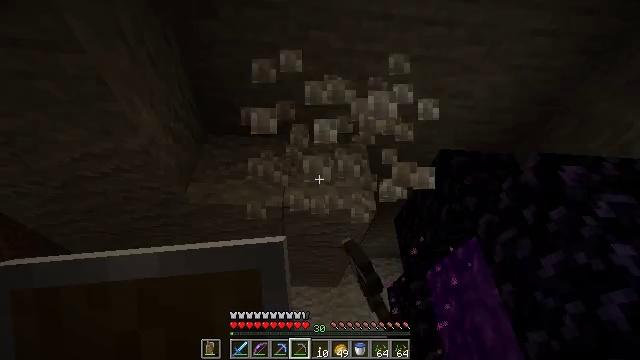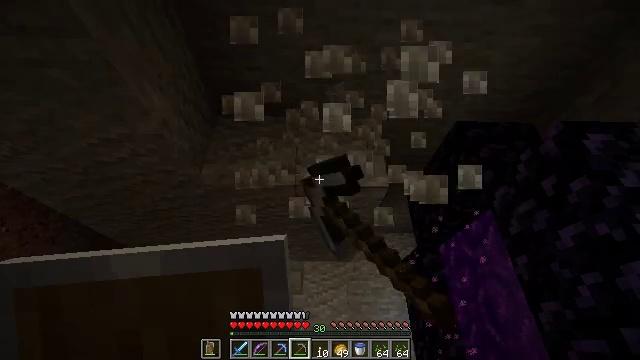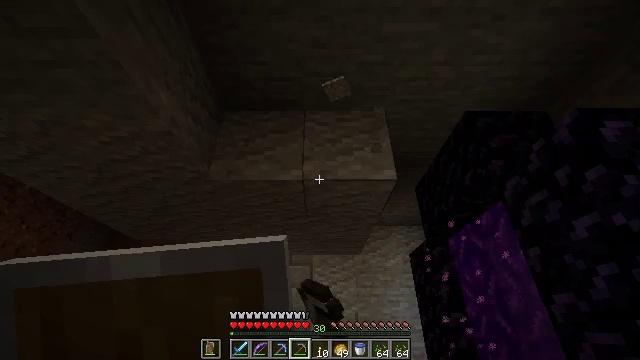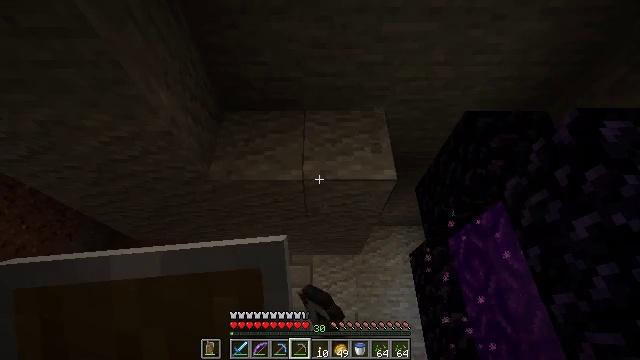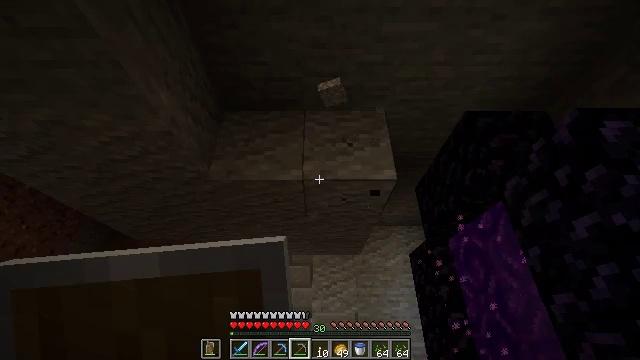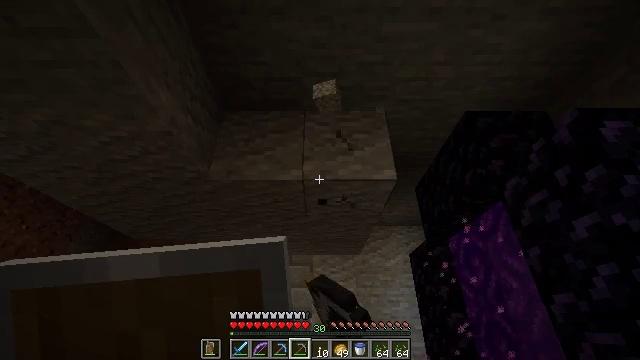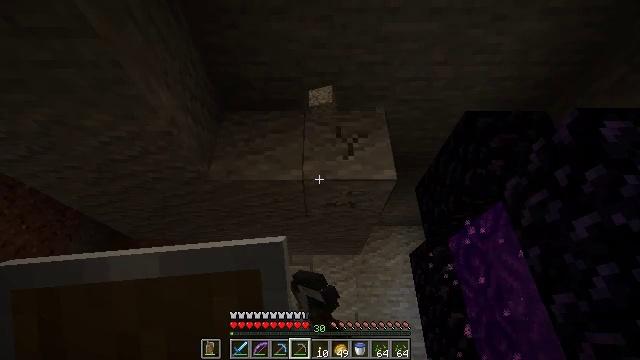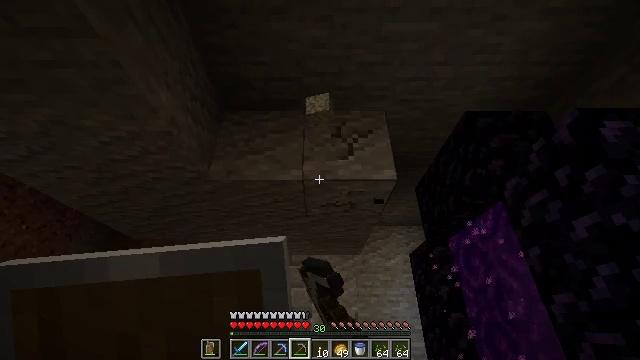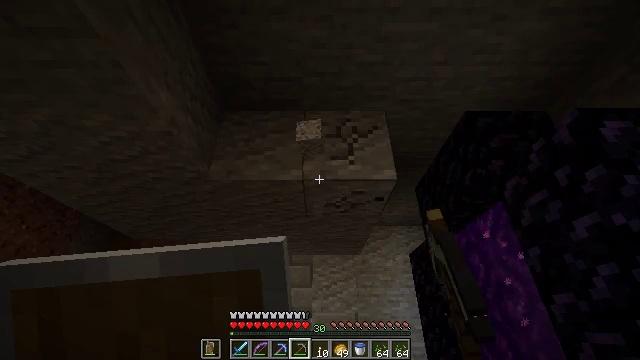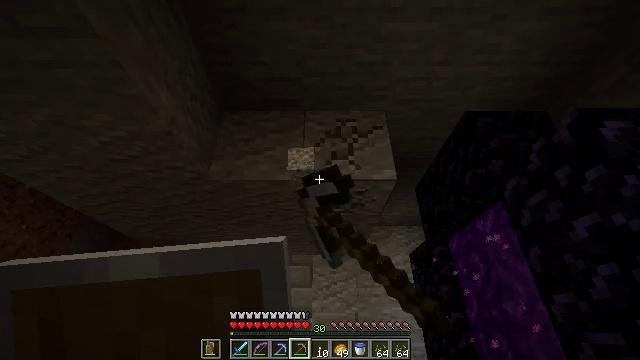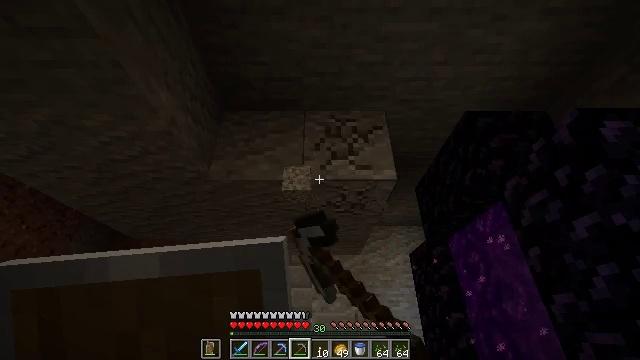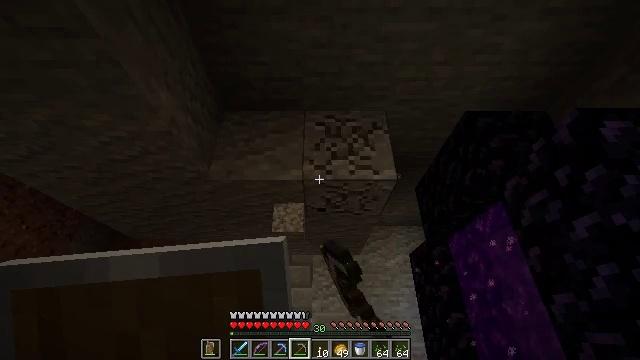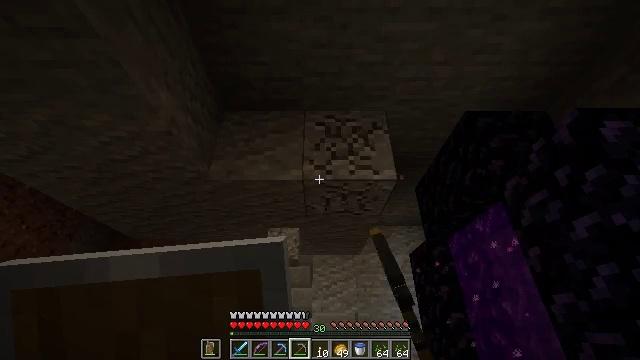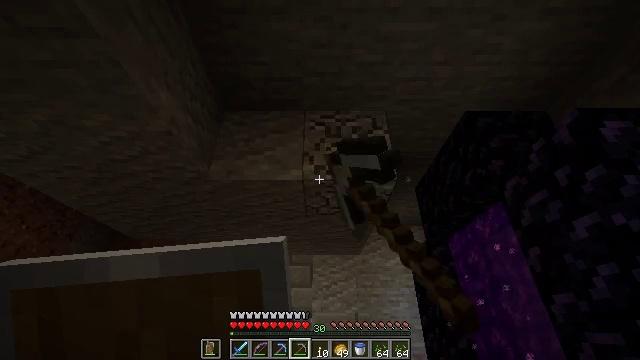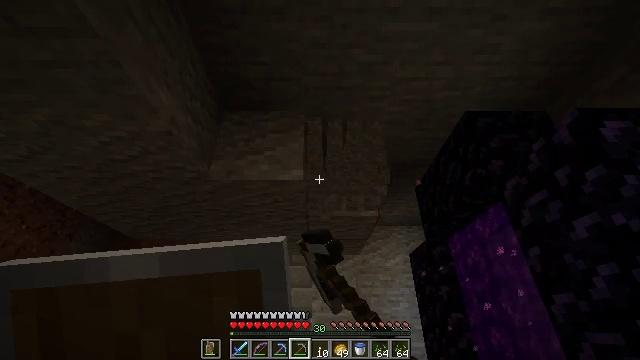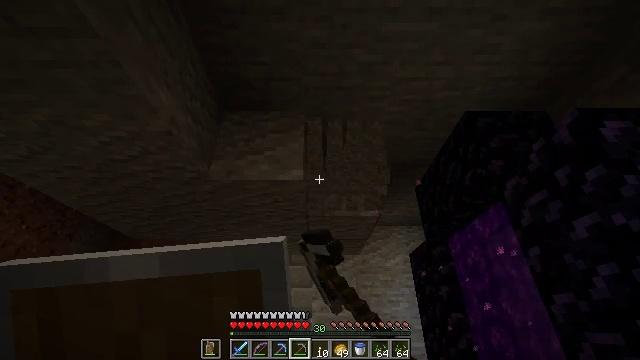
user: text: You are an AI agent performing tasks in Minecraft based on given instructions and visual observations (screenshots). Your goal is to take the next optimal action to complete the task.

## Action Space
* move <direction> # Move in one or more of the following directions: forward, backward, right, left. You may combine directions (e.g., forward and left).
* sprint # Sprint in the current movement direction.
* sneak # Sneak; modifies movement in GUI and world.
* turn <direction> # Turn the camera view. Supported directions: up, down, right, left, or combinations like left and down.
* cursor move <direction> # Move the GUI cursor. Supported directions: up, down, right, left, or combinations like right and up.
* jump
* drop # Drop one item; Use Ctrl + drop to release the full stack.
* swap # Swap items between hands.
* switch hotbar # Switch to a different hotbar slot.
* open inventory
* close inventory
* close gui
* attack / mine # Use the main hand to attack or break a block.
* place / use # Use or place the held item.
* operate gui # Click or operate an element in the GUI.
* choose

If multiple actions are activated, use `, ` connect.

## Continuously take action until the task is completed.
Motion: motion action
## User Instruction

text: Attack the andesite block to gather it.
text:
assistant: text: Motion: turn left and down, attack / mine
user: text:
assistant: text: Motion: turn left and down, attack / mine
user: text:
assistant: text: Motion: attack / mine
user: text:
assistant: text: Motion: attack / mine
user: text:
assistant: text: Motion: attack / mine
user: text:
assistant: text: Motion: attack / mine
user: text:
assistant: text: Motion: attack / mine
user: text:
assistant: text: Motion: attack / mine
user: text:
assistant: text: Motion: attack / mine
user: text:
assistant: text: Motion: attack / mine
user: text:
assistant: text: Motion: attack / mine
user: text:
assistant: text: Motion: attack / mine
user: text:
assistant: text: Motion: attack / mine
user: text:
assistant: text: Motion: attack / mine
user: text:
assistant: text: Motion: attack / mine
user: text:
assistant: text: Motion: move forward, attack / mine
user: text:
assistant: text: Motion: move forward, turn left, attack / mine
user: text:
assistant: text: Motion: move forward and move right, turn left and up, attack / mine
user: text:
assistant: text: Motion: move forward and move right, turn left, attack / mine
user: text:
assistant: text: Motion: attack / mine
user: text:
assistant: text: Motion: attack / mine
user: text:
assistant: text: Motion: attack / mine
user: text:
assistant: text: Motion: attack / mine
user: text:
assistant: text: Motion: attack / mine
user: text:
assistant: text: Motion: attack / mine
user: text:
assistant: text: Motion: attack / mine
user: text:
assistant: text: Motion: attack / mine
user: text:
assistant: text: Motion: attack / mine
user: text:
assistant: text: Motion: attack / mine
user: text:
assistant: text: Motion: attack / mine